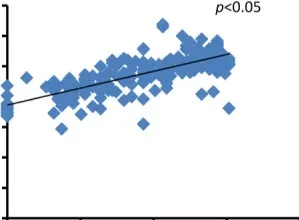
Bivalirudin dosing and relevant ACT in the present patient with HIT. (C) The linear relationship between bivalirudin dosage and ACT value undergoing ECMO without CRRT. HIT, heparin-induced thrombocytopenia; ECMO, extracorporeal membrane oxygenation; CRRT, continuous renal replacement therapies; ACT, activated clotting times. Y (dependent variable): ACT(s), x (independent variable): dosage of bivalirudin (mg/kg/hour).
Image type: chart (chart)